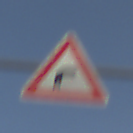
Verkehrszeichen: KurveRechts
Umgebung: Outdoor, Suburban
Tageszeit: SunriseSunset
Wetter: PartlyCloudy
Licht: Natural
Jahreszeit: NotSpecified
Kontrast: HighContrast